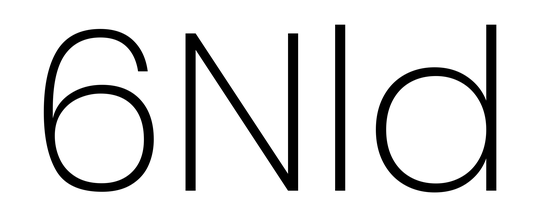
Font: Poppins-ExtraLight